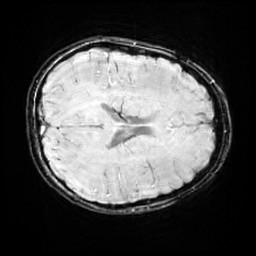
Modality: SWI
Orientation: axial
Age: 12
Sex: female
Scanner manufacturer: siemens
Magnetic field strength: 3 T
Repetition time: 0.027 s
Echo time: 0.02 s